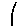
Label: line